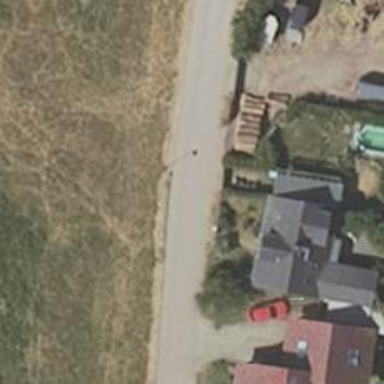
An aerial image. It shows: Asphalt road in residential area.